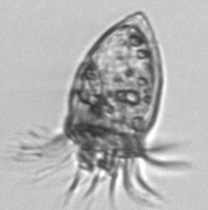
Label: Tintinnina